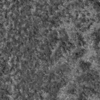
Label: not_dusty